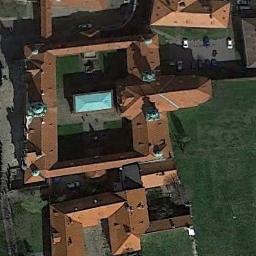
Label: church